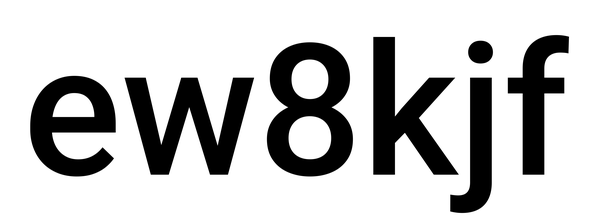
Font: Roboto_Medium